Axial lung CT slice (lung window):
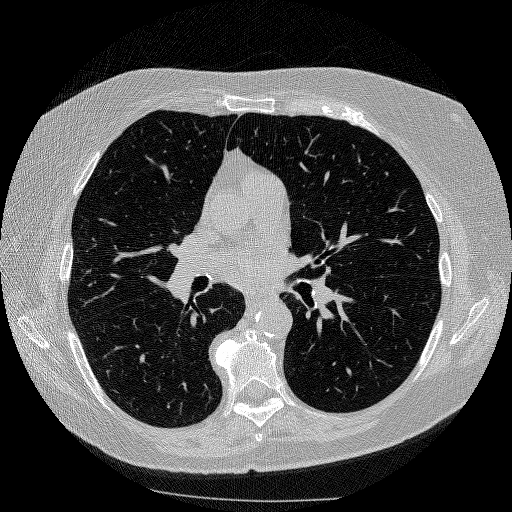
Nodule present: no